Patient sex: M
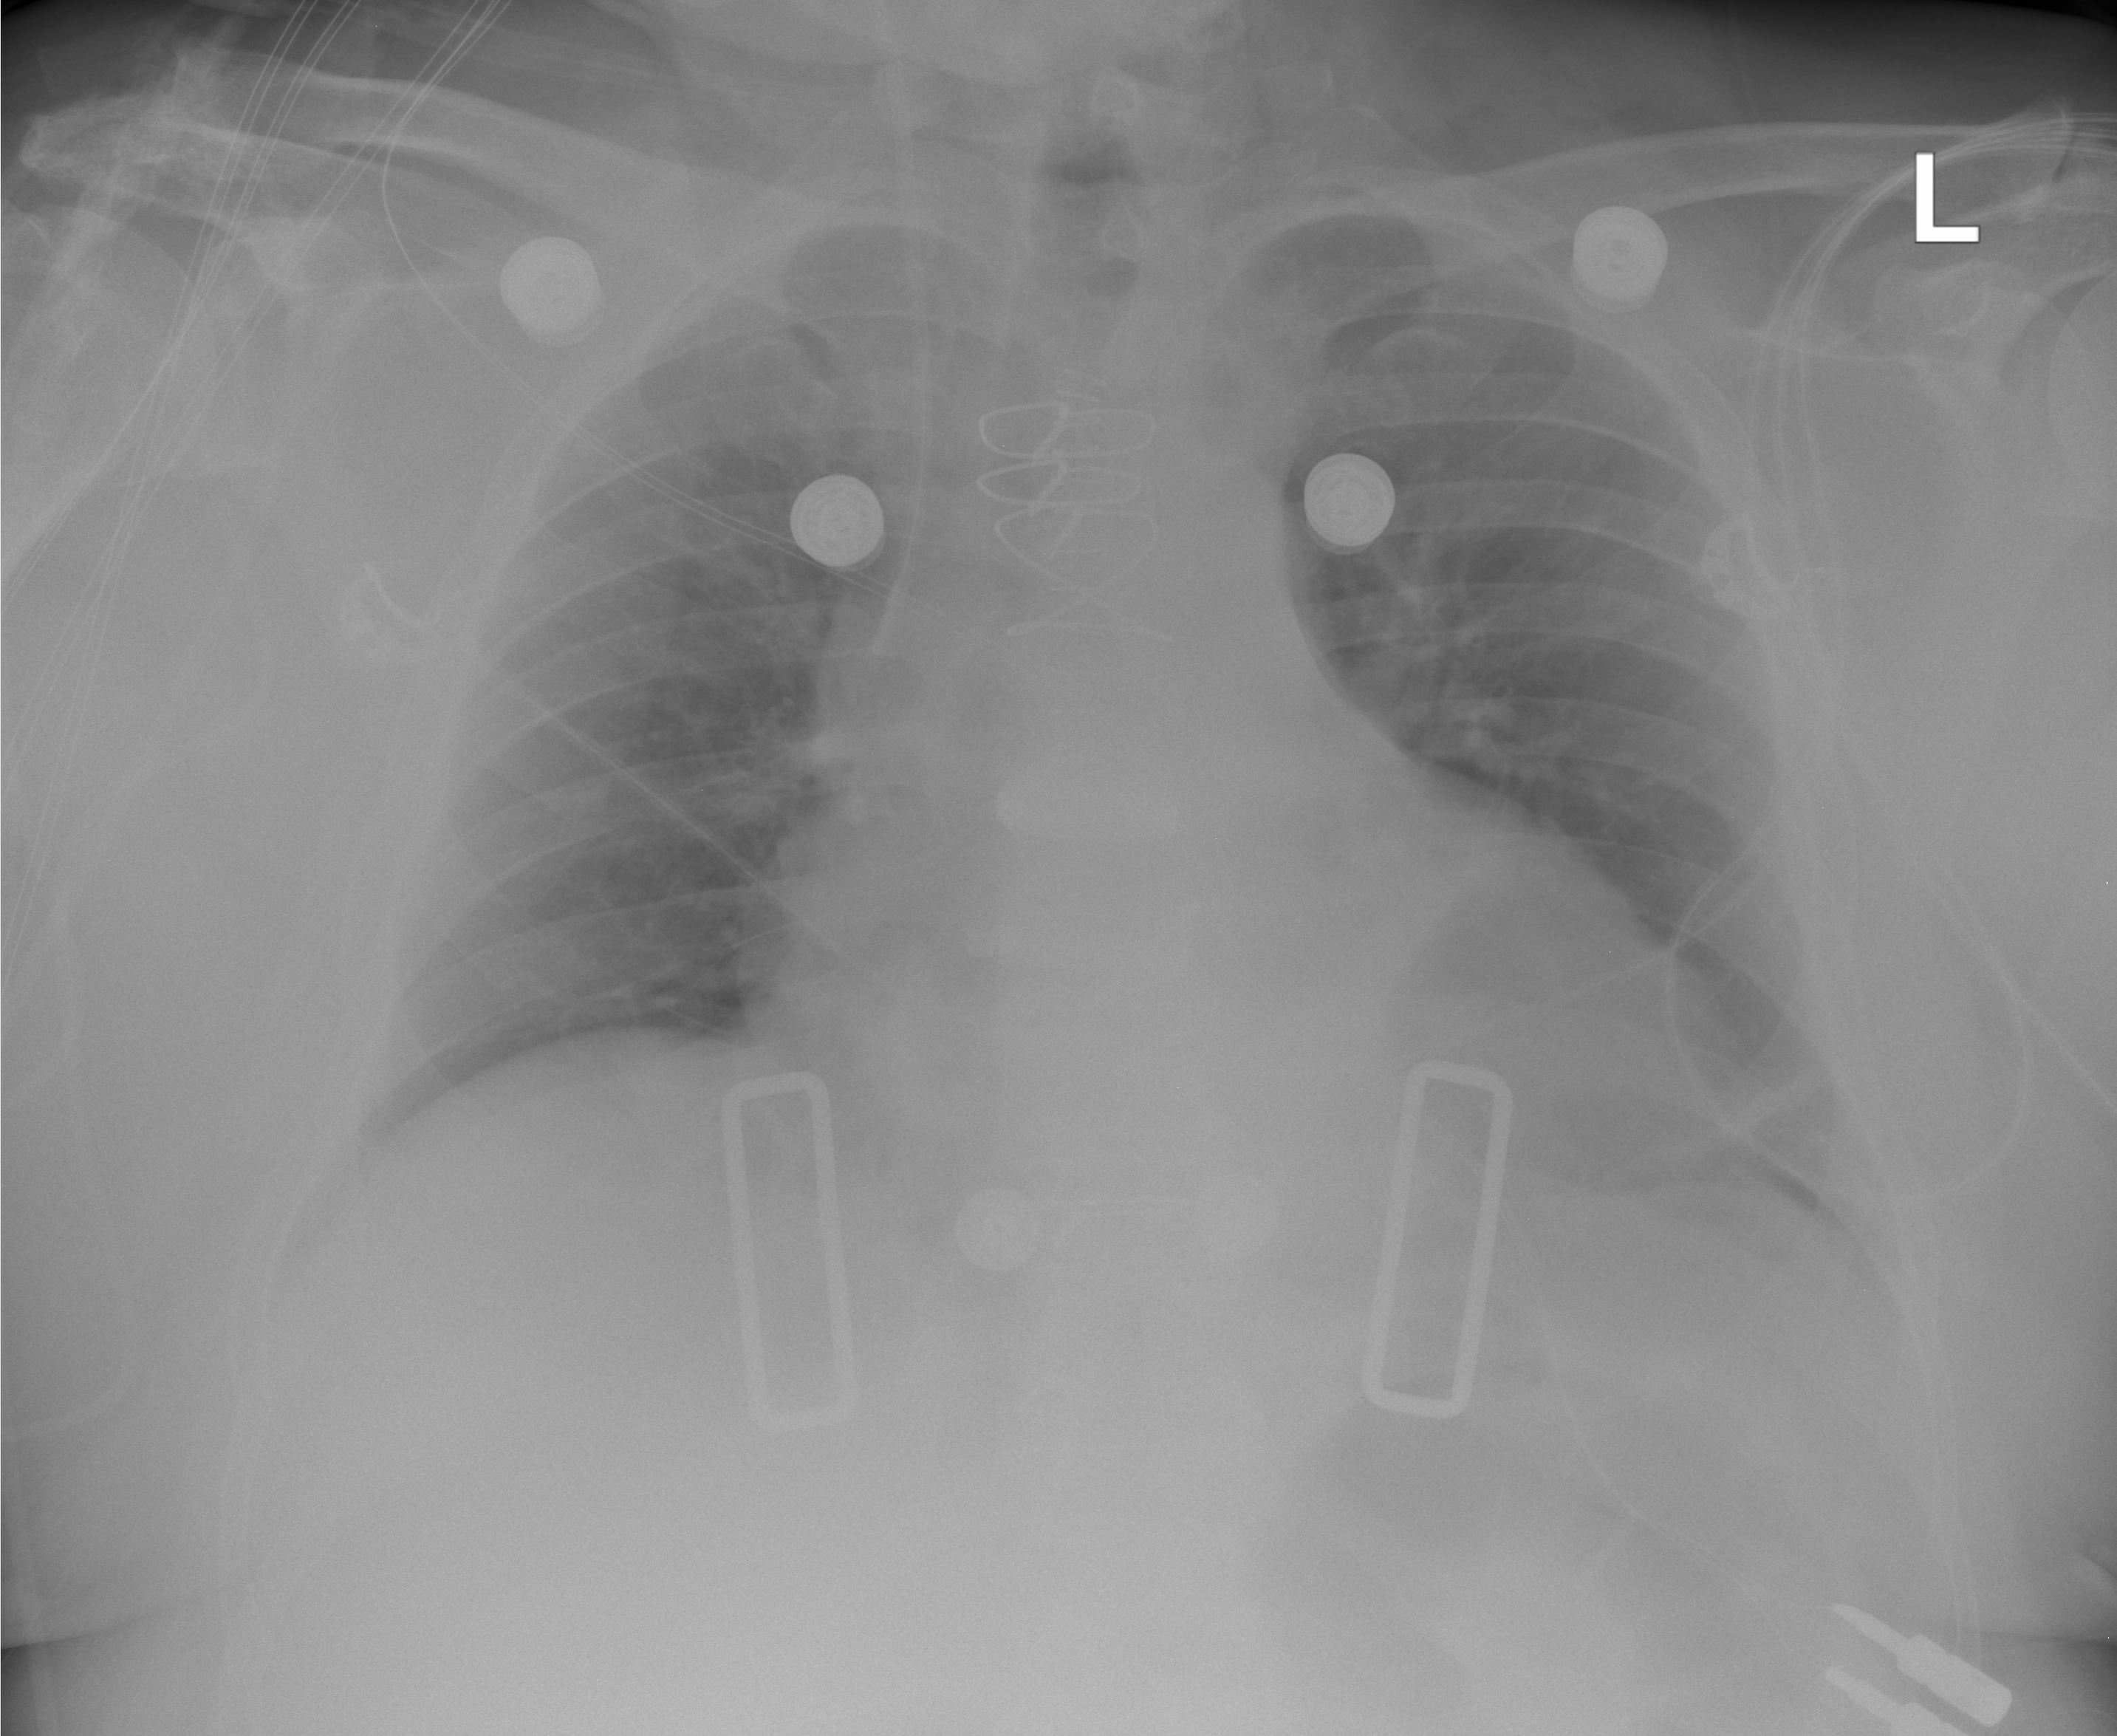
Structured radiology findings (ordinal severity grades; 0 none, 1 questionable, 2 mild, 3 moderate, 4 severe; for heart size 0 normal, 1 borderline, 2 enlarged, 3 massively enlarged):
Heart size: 2
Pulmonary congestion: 0
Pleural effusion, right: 0
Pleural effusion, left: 0
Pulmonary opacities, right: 0
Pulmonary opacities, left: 0
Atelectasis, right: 0
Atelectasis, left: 2